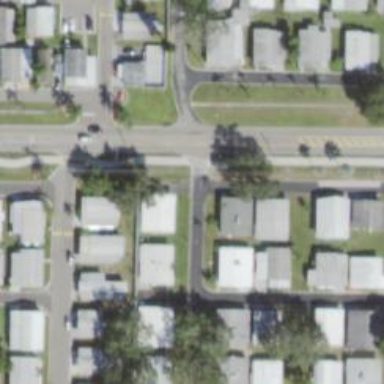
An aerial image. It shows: Living street.